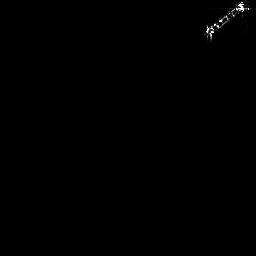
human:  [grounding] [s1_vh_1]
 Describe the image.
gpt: In the satellite image, there is  <ref>1 large ship </ref> <box>[[78, 0, 97, 16, 0]]</box> located at top right.